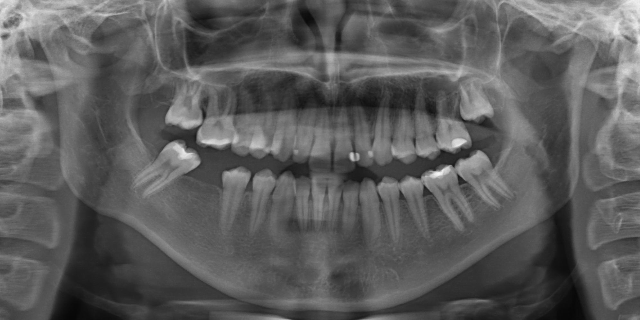
adult